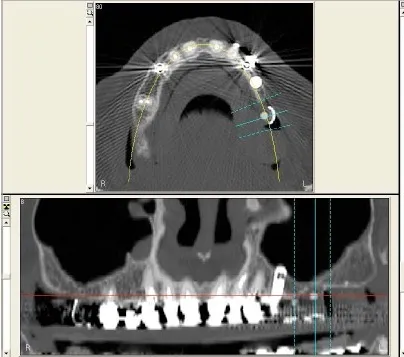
CT scan of the upper maxilla with severe posterior bone atrophy.
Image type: radiology (ct)